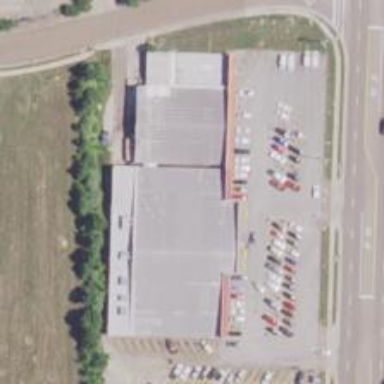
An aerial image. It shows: Supermarket.